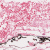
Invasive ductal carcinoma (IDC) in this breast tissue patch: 0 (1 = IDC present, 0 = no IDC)